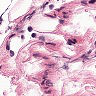
Metastatic tissue present: no